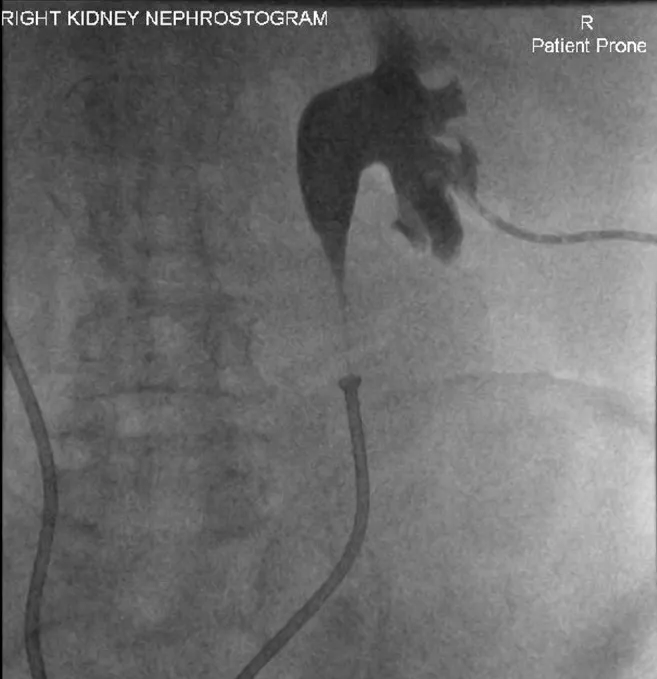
Right antegrade nephrostogram (posterior view) showing right hydroureteronephrosis proximal to right Memokath 051.
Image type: radiology (x_ray)